Field crop: maize
Growth stage: 2
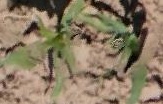
Species: maize